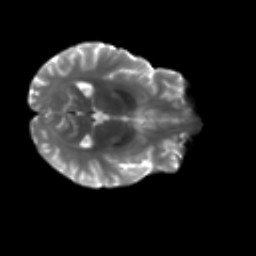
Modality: T2w
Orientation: axial
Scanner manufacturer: siemens
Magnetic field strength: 3 T
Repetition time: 4.16 s
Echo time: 0.0806 s